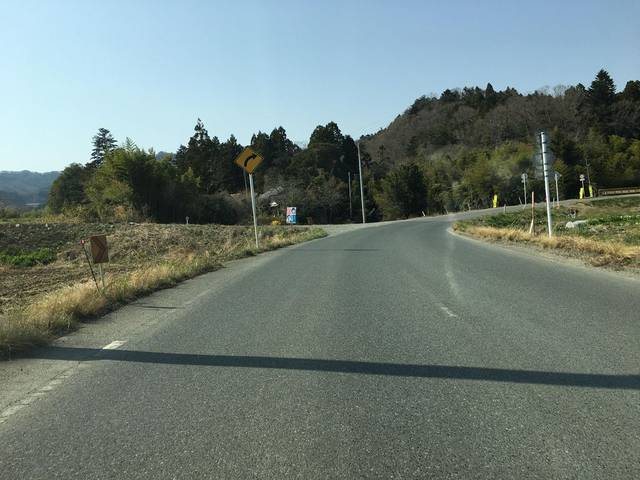
Region: Japan
Coordinates: 37.775, 140.888